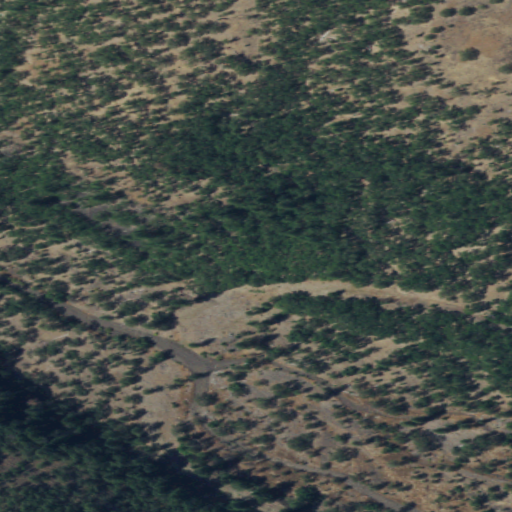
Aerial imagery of valley in Washington named Dead Canyon containing shrub, evergreen forest, and mixed forest